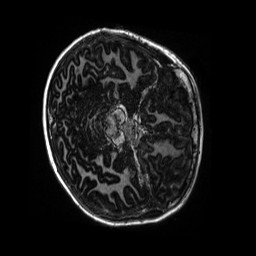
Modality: MP2RAGE
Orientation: axial
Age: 11
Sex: male
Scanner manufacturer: siemens
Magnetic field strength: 3 T
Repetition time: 4 s
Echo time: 0.00303 s